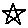
Label: star